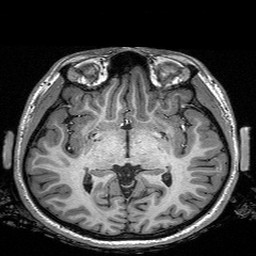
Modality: T1w
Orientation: coronal